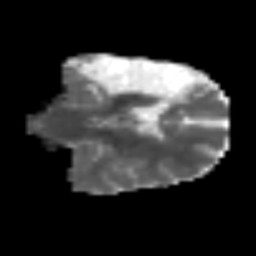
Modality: MD
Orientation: coronal
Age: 56
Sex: male
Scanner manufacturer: siemens
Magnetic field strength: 3 T
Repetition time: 3.2 s
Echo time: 0.081 s